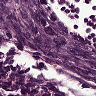
Metastatic tissue present: no